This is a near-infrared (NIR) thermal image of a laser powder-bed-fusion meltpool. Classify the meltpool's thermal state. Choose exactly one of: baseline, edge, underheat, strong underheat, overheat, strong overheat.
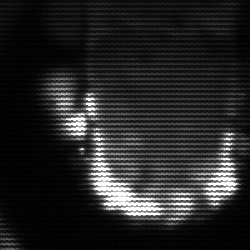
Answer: baseline